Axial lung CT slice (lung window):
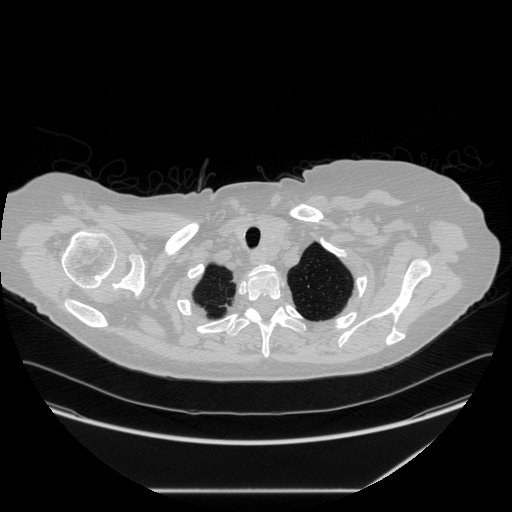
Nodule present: no